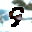
Label: 9